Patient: sex M, age 83
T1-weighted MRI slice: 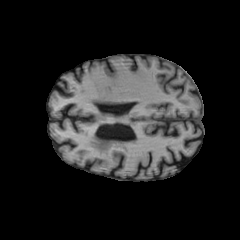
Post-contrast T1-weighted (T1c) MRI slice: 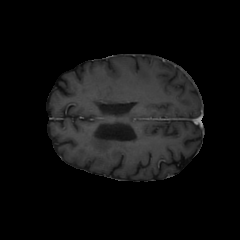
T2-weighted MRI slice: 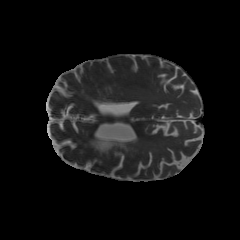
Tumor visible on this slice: no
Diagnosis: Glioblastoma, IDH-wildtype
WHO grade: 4